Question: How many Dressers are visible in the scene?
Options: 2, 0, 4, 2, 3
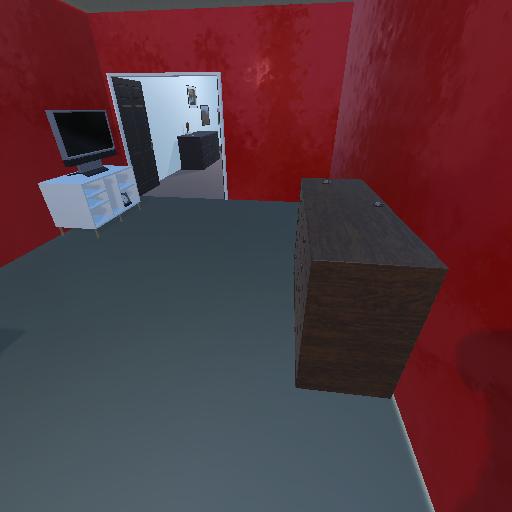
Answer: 2